Question:
So the idea is to make an encryption software which will work only on '.txt' files and apply some encryption functions on it and generate a new file. To avoid the hassle of user having to drag-and-drop the file, I have decided to make an option similar to my anti-virus here.
I want to learn how to make these for various OS, irrespective of the architecture :)
1. What are these menus called? I mean the proper name so next time I can refer to them in a more articulate way
2. How to make these?
### My initial understanding:
What I think it will do is: pass the file as an argument to the 'main()' method and then leave the rest of the processing to me :)
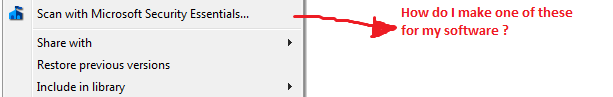
Answer: Probably not exactly the answer you were hoping for, but it seems that this is a rather complicated matter. Anyway, I'll share what I know about it and it will hopefully prove enough to (at least) get you started.
Unfortunately, the easiest way to create a context menu using Java is editing the Registry. I'll try to summarize the milestones of the overall requirements and steps to achieve our objective.
See at the end of the post for links to sample code and a working demo.
## What needs to be done
1. We need to edit the Registry adding an additional entry (for our java-app) in the context menus of the file-types we are interested in (e.g. .txt, .doc, .docx). We need to determine which entries in Registry to edit, because our targeted file-extensions might be associated with another 'Class' (I couldn't test it on XP, but on Windows 7/8 this seems to be the case). E.g. instead of editing ...\Classes\.txt we might need to edit ...\Classes xtfile, which the .txt Class is associated with. We need to specify the path to the installed jre (unless we can be sure that the directory containing javaw.exe is in the PATH variable). We need to insert the proper keys, values and data under the proper Registry nodes.
2. We need a java-app packaged as a .JAR file, with a main method expecting a String array containing one value that corresponds to the path of the file we need to process (well, that's the easy part - just stating the obvious).
All this is easier said than done (or is it the other way around ?), so let's see what it takes to get each one done.
First of all, there are some assumption we'll be making for the rest of this post (for the sake of simplicity/clarity/brevity and the like).
## Assumptions
1. We assume that the target file-category is .TXT files - the same steps could be applied for every file-category.
2. If we want the changes (i.e. context-menus) to affect all users, we need to edit Registry keys under HKCR\ (e.g. HKCR xtfile), which requires administrative priviledges. For the sake of simplicity, we assume that only current user's settings need to be changed, thus we will have to edit keys under HKCU\Software\Classes (e.g. HKCU\Software\Classes xtfile), which does not require administrative priviledges. If one chooses to go for system-wide changes, the following modifications are necessary: In all REG ADD/DELETE commands, replace HKCU\Software\Classes\... with HKCR\... (do not replace it in REG QUERY commands). Have your application run with administrative priviledges. Two options here (that I am aware of): Elevate your running instance's priviledges (can be more complicated with latest windows versions, due to UAC). There are plenty of resources online and here in SO; this one seems promising (but I haven't tested it myself). Ask the user to explicitely run your app "As administrator" (using right-click -> "Run as administrator" etc).
3. We assume that only simple context-menu entries are needed (as opposed to a context-submenu with more entries). After some (rather shallow) research, I have come to believe that adding a submenu in older versions of Windows (XP, Vista), would require more complex stuff (ContextMenuHandlers etc). Adding a submenu in Windows 7 or newer is considerably more easy. I described the process in the relevant part of this answer (working demo provided ;)).
That said, let's move on to...
## Getting things done
1. You can achieve editing the Registry by issuing commands of the form REG Operation [Parameter List], with operations involving ADD, DELETE, QUERY (more on that later). In order to execute the necessary commands, we can use a ProcessBuilder instance. E.g. String[] cmd = {"REG", "QUERY", "HKCR\.txt", "/ve"}; new ProcessBuilder(cmd).start(); // Executes: REG QUERY HKCR\.txt /ve Of course, we will probably want to capture and further process the command's return value, which can be done via the respective Process' getInputStream() method. But that falls into scope "implementation details"... "Normally" we would have to edit the .txt file-class, unless it is associated with another file-class. We can test this, using the following command: // This checks the "Default" value of key 'HKCR\.txt' REG QUERY HKCR\.txt /ve // Possible output: (Default) REG_SZ txtfile All we need, is parse the above output and find out, if the default value is empty or contains a class name. In this example we can see the associated class is txtfile, so we need to edit node HKCU\Software\Classes xtfile. Specifying the jre path (more precisely the path to javaw.exe) falls outside the scope of this answer, but there should be plenty of ways to do it (I don't know of one I would 100% trust though). I'll just list a few off the top of my head: Looking for environment-variable 'JAVA_HOME' (System.getenv("java.home");). Looking in the Registry for a value like HKLM\Software\JavaSoft\Java Runtime Environment\<CurrentVersion>\JavaHome. Looking in predifined locations (e.g. C:\Program Files[ (x86)]\Java\). Prompting the user to point it out in a JFileChooser (not very good for the non-experienced user). Using a program like Launch4J to wrap your .JAR into a .EXE (which eliminates the need of determining the path to 'javaw.exe' yourself).
'javaw.exe'
3. So, after collecting all necessary data, comes the main part: Inserting the required values into Registry. After compliting this step, our 'HKCU\Software\Classes xtfile'-node should look like this:
'''
HKCU
|_____Software
|_____Classes
|_____txtfile
|_____Shell
|_____MyCoolContextMenu: [Default] -> [Display name for my menu-entry]
|_____Command: [Default] -> [<MY_COMMAND>]*
*: in this context, a '%1' denotes the file that was right-clicked.
'''
Based on how you addressed step (1.2), the command could look like this:
'"C:\Path\To\javaw.exe" -jar "C:\Path\To\YourApp.jar" "%1"'
'javaw.exe''...\jrein\''C:\Windows\System32\'
Still being in step (1.3), the commands we need to execute, in order to achieve the above structure, look as follows:
'''
REG ADD HKCU\Software\Classes xtfile\Shell\MyCoolContextMenu /ve /t REG_SZ /d "Click for pure coolness" /f
REG ADD HKCU\Software\Classes xtfile\Shell\MyCoolContextMenu\Command /ve /t REG_SZ /d ""C:\Path\To\javaw.exe" -jar "C:\Path\To\Demo.jar" "%%1" /f"
// Short explanation:
REG ADD <Path\To\Key> /ve /t REG_SZ /d "<MY_COMMAND>" /f
\_____/ \___________/ \_/ \_______/ \_______________/ \_/
__________|_______ | | |___ | |
|Edit the Registry | | _______|________ | _______|_______ |
|adding a key/value| | |Create a no-name| | |Set the data | |
-------------------- | |(default) value | | |for this value.| |
| ------------------ | |Here: a command| |
_______________|______________ | |to be executed.| |
|Edit this key | | ----------------- |
|(creates the key plus | ____|_________ _________|_____
| any missing parent key-nodes)| |of type REG_SZ| |No confirmation|
-------------------------------- |(string) | -----------------
----------------
'''
:
- 'txtfile'- '/d''/f''""''"''"''%1''%%1'- 'REG DELETE HKCU\Software\Classes xtfile\Shell\MyCoolContextMenu /f'- '/f'<URL>'/f'
## Almost, there !
Finding ourselves at step (2), we should by now have the following:
1. A context-menu entry registered for our files in category txtfile (note that it is not restricted to .TXT files, but applies to all files pertained by the system as "txtfiles").
2. Upon clicking that entry, our java-app should be run and its main() method passed a String array containing the path to the right-clicked .TXT file.
From there, our app can take over and do its magic :)
## That's (almost) all, folks !
Sorry, for the long post. I hope it turns out to be of use to someone.
I'll try to add some demo-code soon (no promises though ;)).
The demo is ready !
- <URL>